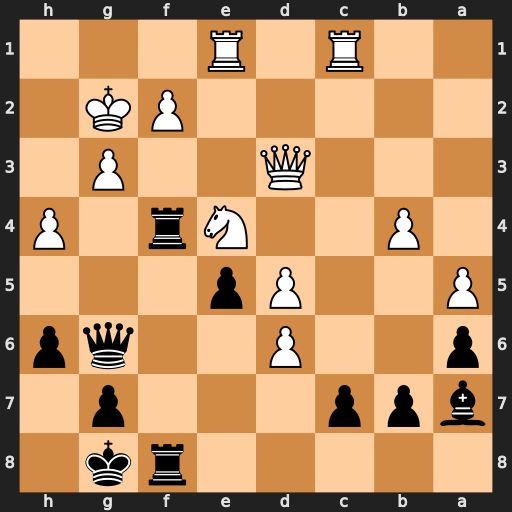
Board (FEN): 5rk1/bpp3p1/p2P2qp/P2Pp3/1P2Nr1P/3Q2P1/5PK1/2R1R3
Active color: b
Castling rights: -
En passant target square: -
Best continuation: Rxf2+ Kh3 Qf5+